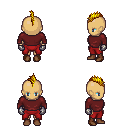
a pixel art fantasy rpg character, female body template, human, tanned skin, maroon long-sleeve shirt, red pants, blonde mohawk hairstyle, metal gloves, brown shoes, four views (front, back, left, right), 2x2 character sprite sheet, small pixel art, hard edges, no anti-aliasing